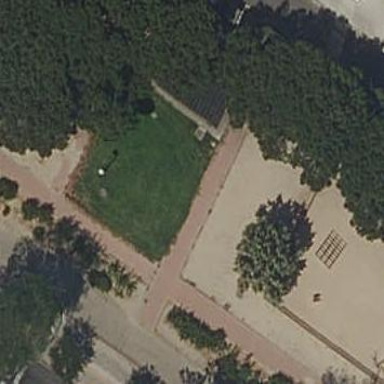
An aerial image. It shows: Park.